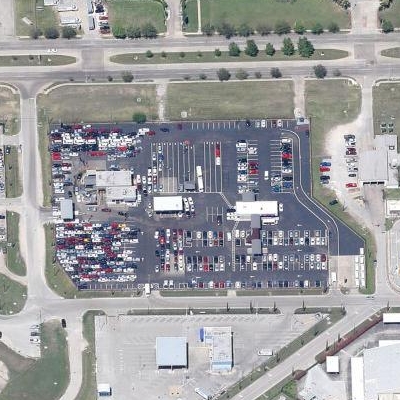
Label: gParking